Question: In Chrome when i'm doing this:
'''
var A = function(){};
A.prototype = { a:1,b:2 };
var aInst = new A;
aInst.a = 11;
console.log(aInst);
'''
I see this in console:

I didn't see 'Object's with two properties with the same name ("'a'") before, something wrong with my Chrome?
Here: <URL>
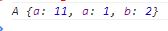
Answer: One 'a' is an instance property, the other is a value of the prototype object.
I'm actually seeing this in Chrome: